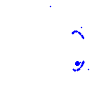
Particle: pion